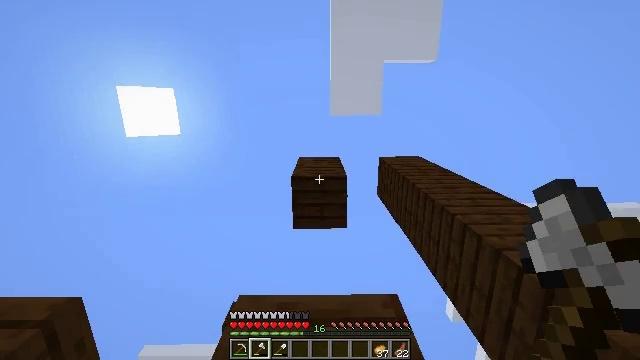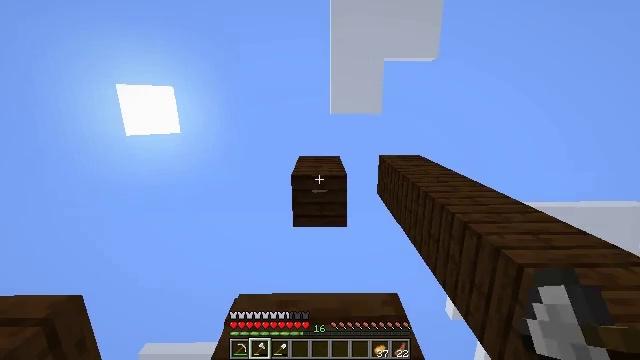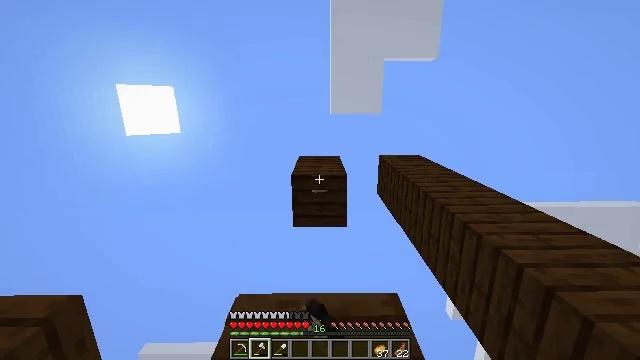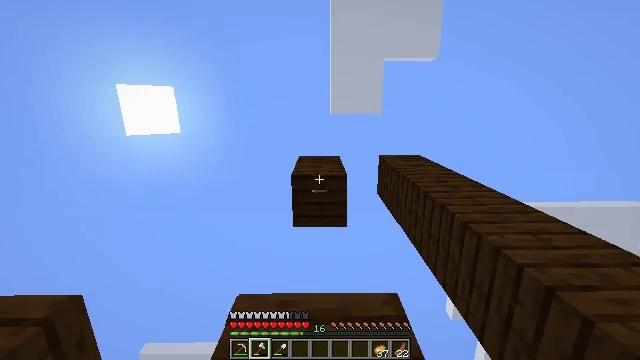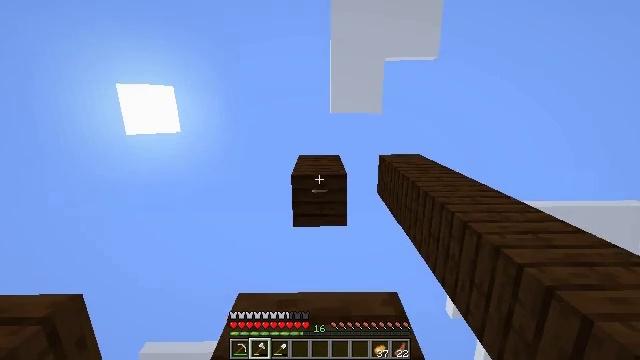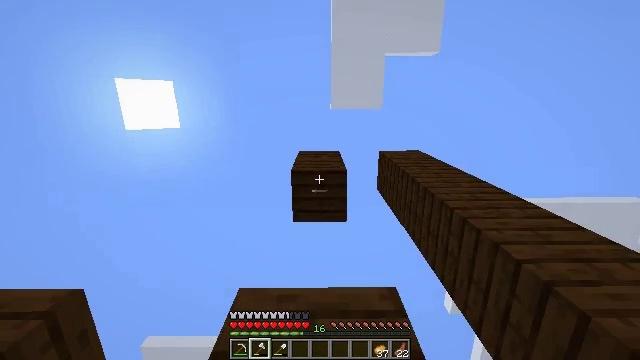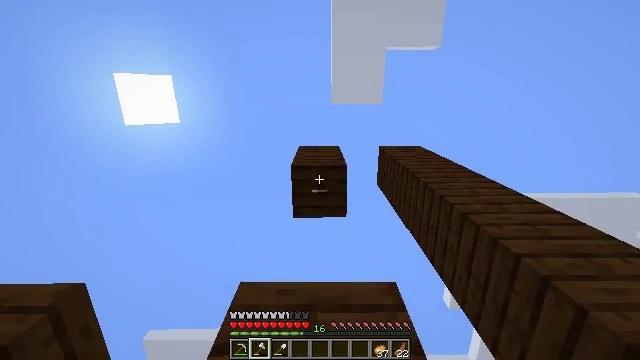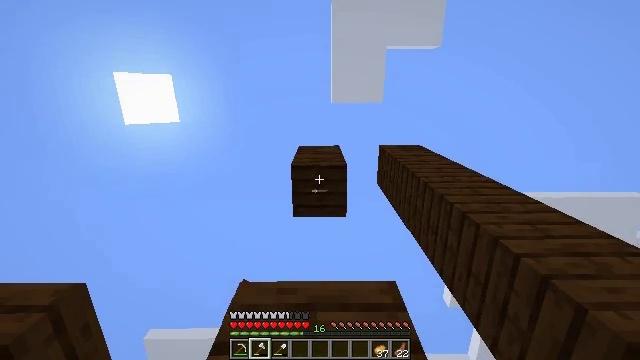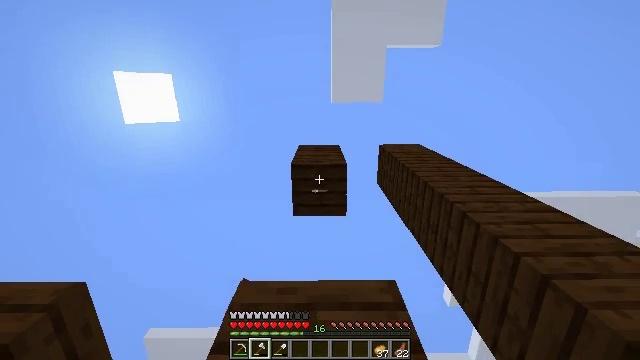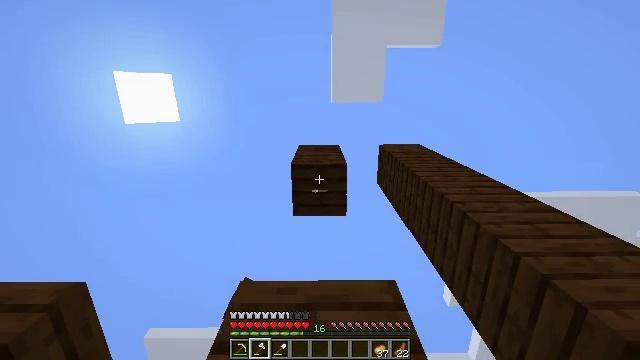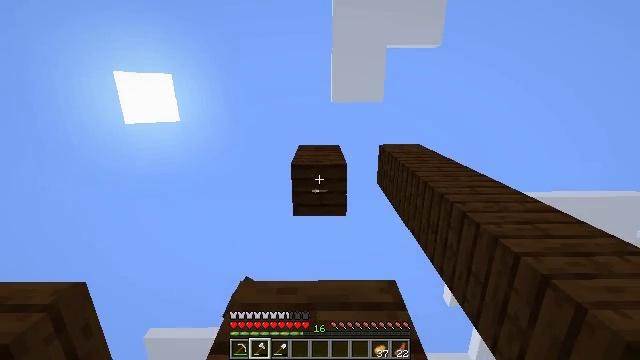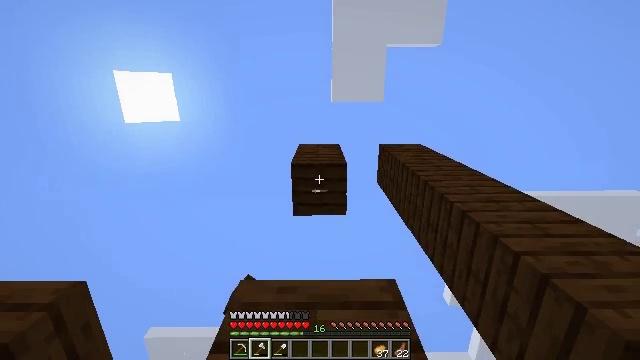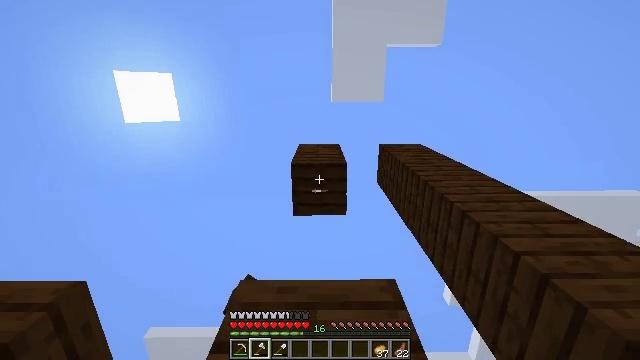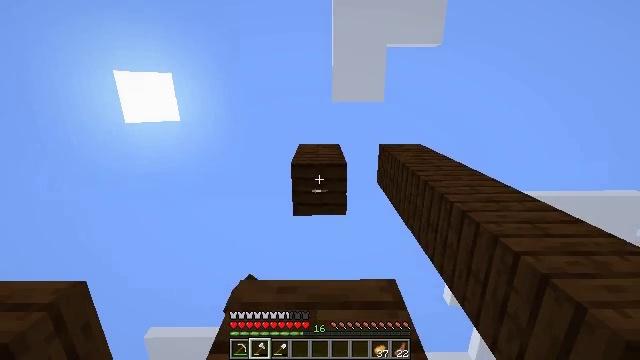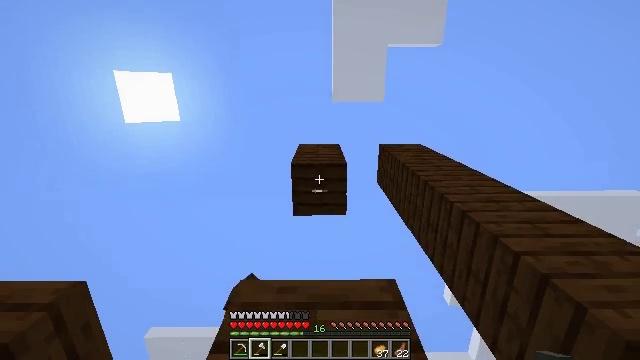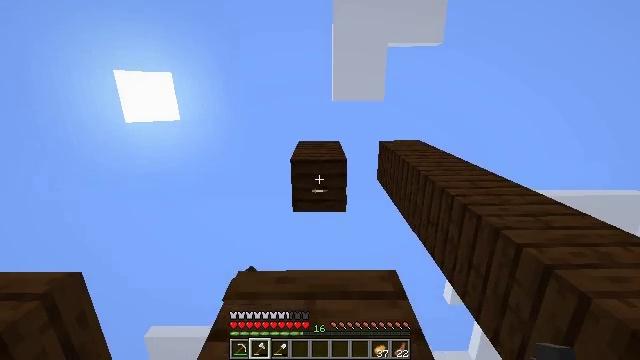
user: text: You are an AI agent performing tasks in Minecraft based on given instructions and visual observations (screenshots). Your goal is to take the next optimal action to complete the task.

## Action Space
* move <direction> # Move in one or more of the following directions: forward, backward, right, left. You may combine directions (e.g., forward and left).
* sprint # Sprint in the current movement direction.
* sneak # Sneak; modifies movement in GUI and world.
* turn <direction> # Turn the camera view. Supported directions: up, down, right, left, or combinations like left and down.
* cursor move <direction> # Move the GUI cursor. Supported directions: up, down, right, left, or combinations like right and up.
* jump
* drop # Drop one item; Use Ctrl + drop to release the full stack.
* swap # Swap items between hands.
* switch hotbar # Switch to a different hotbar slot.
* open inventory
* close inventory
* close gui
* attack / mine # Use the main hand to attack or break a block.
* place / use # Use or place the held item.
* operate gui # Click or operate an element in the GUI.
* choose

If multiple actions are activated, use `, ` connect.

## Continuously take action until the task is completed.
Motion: motion action
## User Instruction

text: Attack the dark oak planks to recycle them.
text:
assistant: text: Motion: attack / mine
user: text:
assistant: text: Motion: attack / mine
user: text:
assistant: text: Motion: attack / mine
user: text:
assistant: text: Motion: attack / mine
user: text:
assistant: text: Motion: attack / mine
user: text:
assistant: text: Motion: turn down, attack / mine
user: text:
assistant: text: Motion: attack / mine
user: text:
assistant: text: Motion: attack / mine
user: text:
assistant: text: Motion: attack / mine
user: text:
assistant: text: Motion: attack / mine
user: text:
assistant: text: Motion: attack / mine
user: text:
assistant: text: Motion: attack / mine
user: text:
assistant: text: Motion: attack / mine
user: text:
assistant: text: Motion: attack / mine
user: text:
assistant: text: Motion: move forward, attack / mine
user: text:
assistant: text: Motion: move forward, attack / mine
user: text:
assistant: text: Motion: move forward
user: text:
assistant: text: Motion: turn up
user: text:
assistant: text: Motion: no_op
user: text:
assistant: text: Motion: attack / mine
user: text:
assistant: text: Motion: attack / mine
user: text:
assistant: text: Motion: attack / mine
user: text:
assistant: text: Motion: turn up, attack / mine
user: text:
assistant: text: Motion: attack / mine
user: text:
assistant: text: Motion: attack / mine
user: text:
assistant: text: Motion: attack / mine
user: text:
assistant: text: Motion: attack / mine
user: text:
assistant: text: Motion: attack / mine
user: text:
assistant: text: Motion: attack / mine
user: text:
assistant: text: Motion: attack / mine